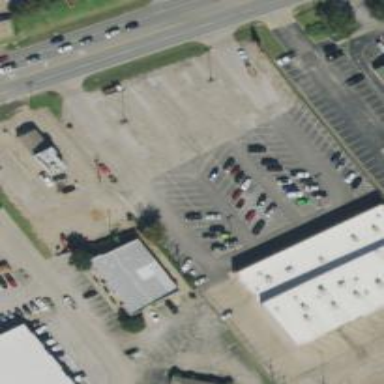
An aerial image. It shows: Parking space.